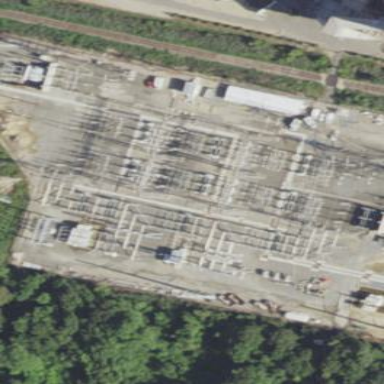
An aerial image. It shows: Outdoor power substation at the transmission level.